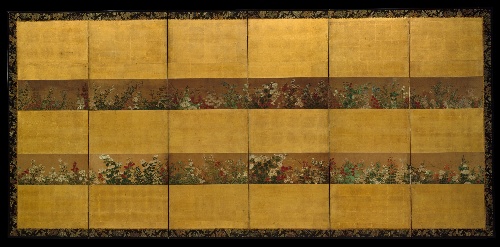
Date: 17th century
Object type: Screen
Classification: Paintings
Medium: Six-panel folding screen; ink and color on gilded paper
Culture: Japan
Period: Edo period (1615–1868)
Dimensions: 61 1/4 in. × 10 ft. 11 1/2 in. (155.5 × 334 cm)
Department: Asian Art
Credit line: H. O. Havemeyer Collection, Bequest of Mrs. H. O. Havemeyer, 1929
Accession year: 1929
Repository: Metropolitan Museum of Art, New York, NY
Tags: Flowers